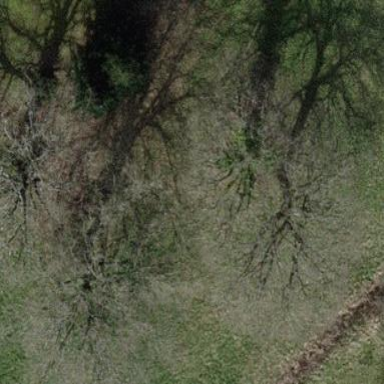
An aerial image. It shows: Deciduous forest area.